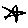
Label: star